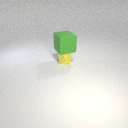
small yellow metal cylinder below large green rubber cube